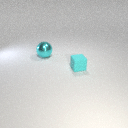
large cyan metal sphere to the left of small cyan rubber cube